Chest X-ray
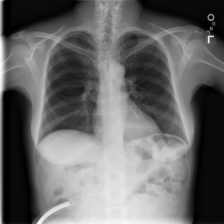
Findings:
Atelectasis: negative
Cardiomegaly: negative
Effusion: negative
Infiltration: negative
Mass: negative
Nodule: negative
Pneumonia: negative
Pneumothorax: negative
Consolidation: negative
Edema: negative
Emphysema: negative
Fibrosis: negative
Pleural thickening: negative
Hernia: negative